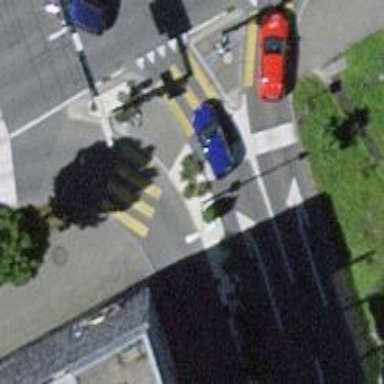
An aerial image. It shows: Crossing with traffic signals and zebra markings.